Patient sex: M
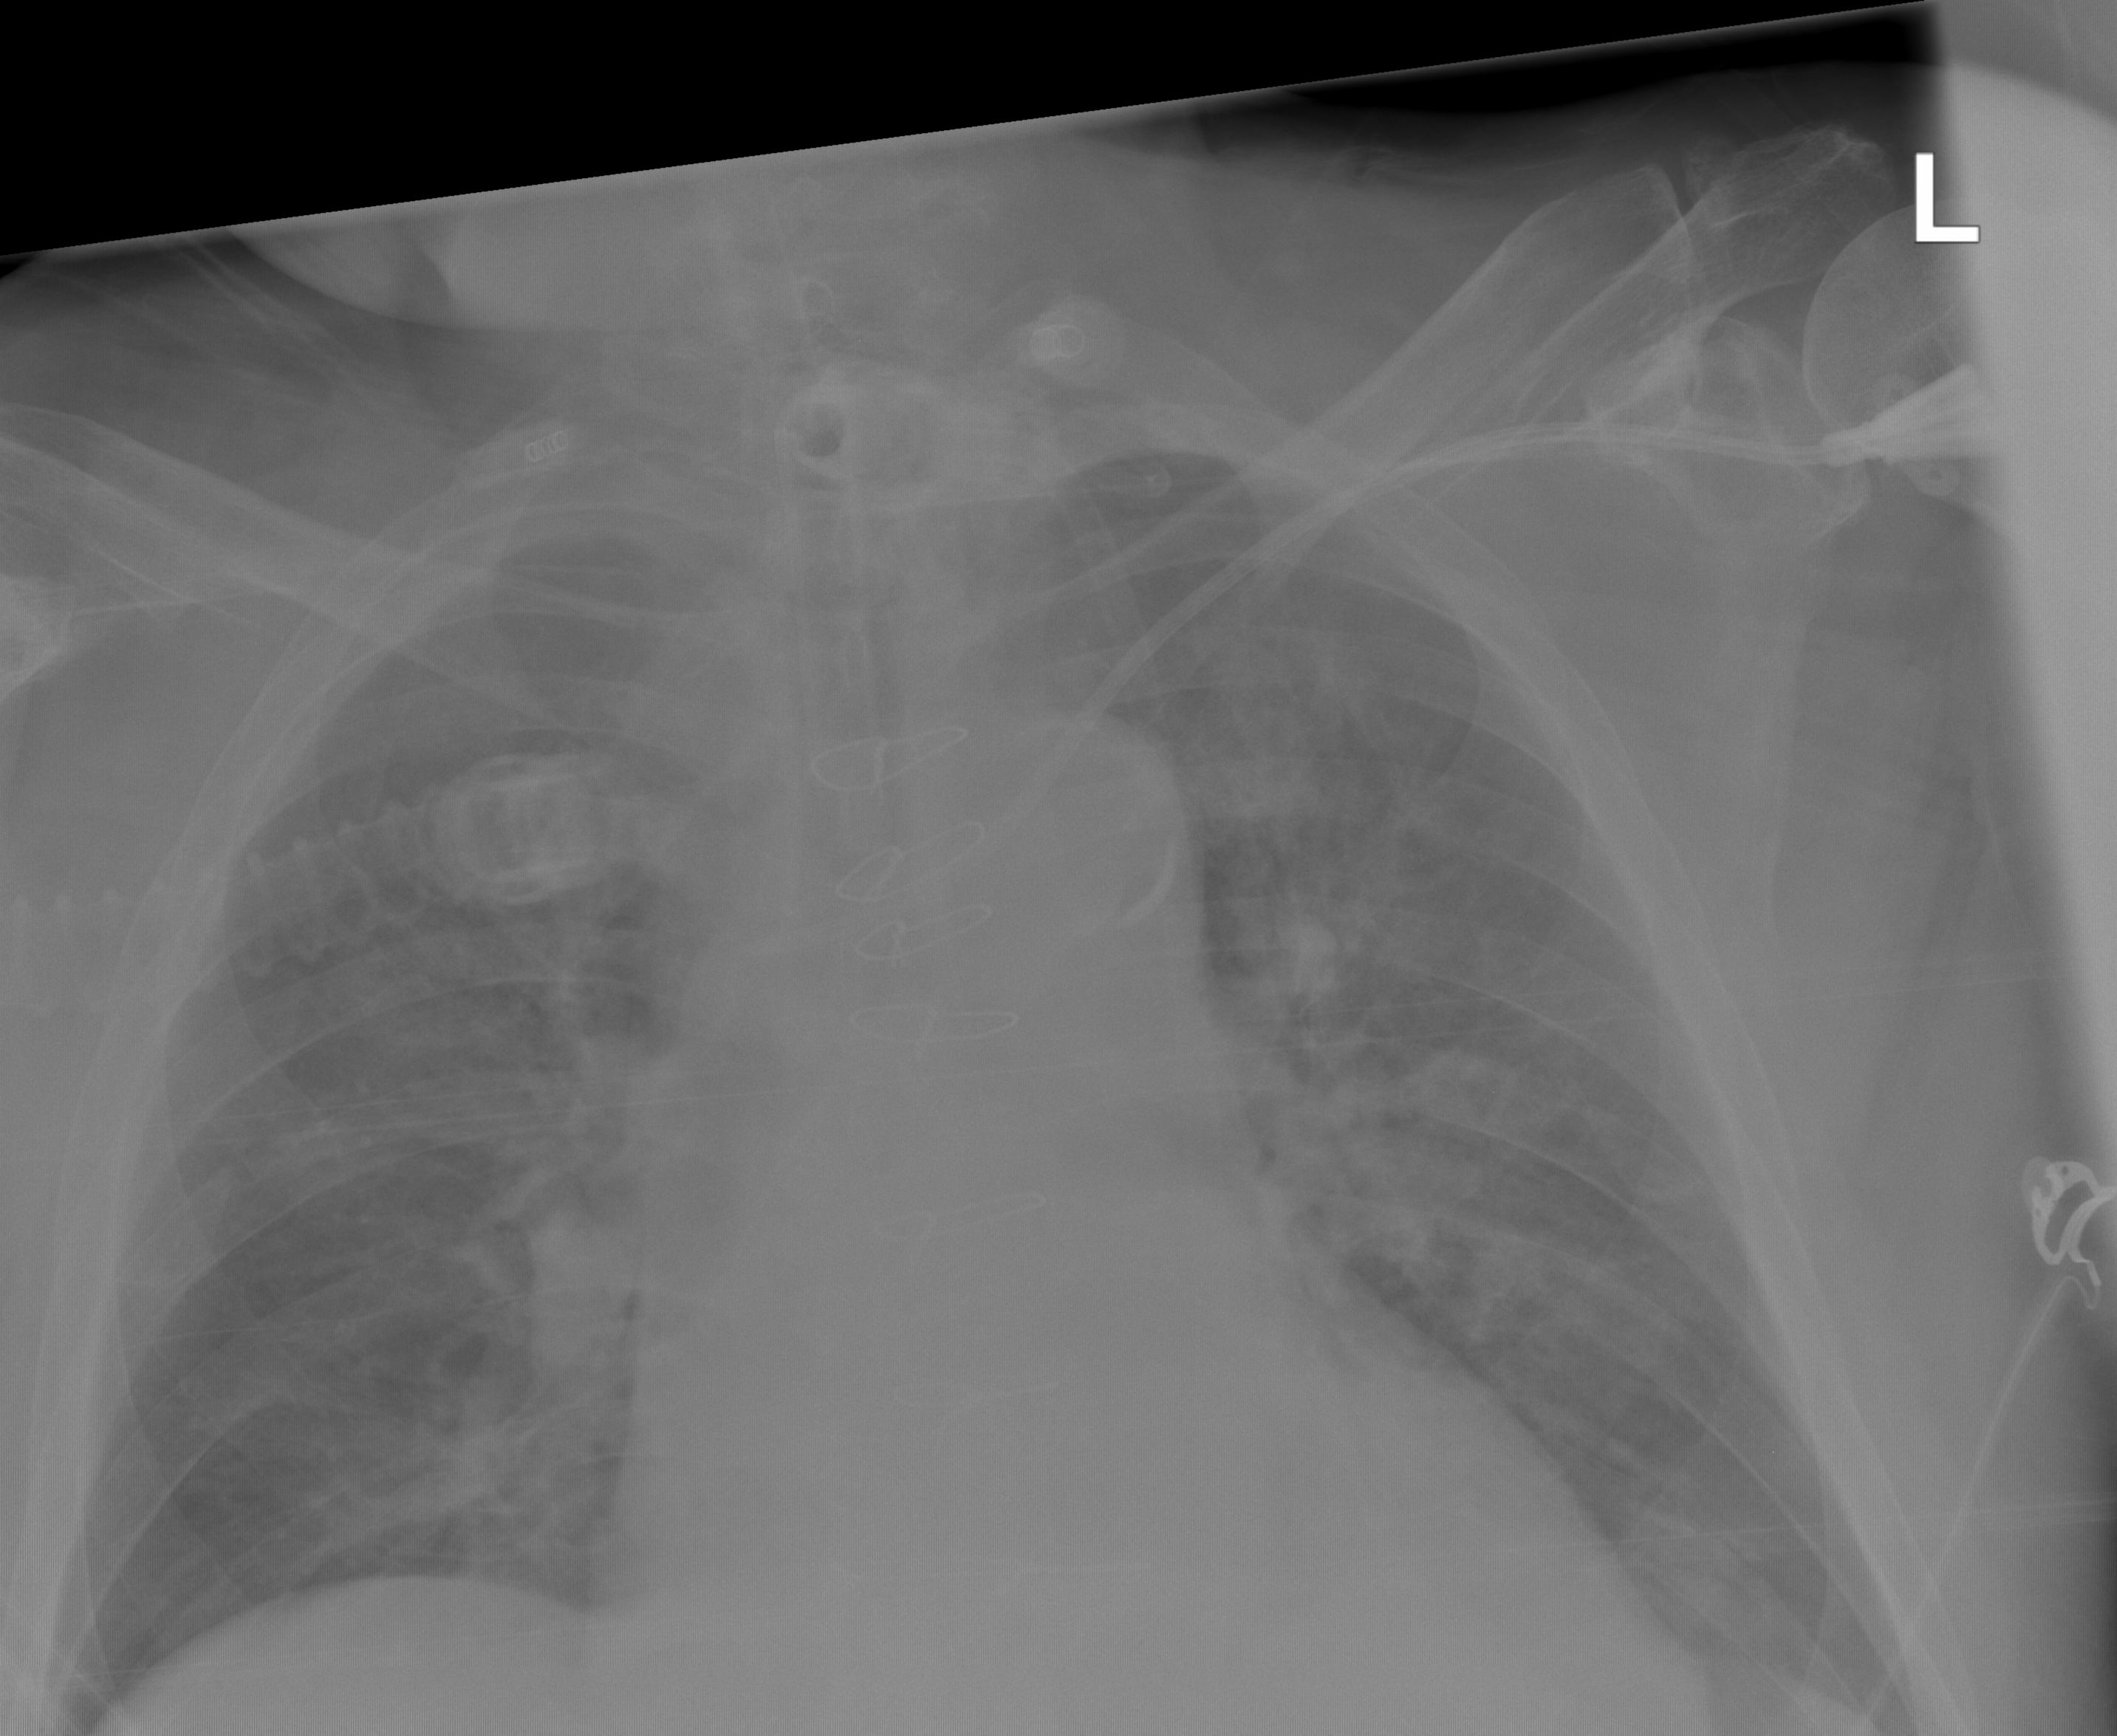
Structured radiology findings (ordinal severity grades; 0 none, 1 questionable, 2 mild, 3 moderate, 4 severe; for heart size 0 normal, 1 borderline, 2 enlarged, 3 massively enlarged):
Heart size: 2
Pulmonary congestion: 2
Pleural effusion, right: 2
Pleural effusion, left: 2
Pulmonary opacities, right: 2
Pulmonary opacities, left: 3
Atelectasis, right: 2
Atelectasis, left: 2